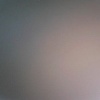
Label: sunburn